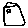
Label: house